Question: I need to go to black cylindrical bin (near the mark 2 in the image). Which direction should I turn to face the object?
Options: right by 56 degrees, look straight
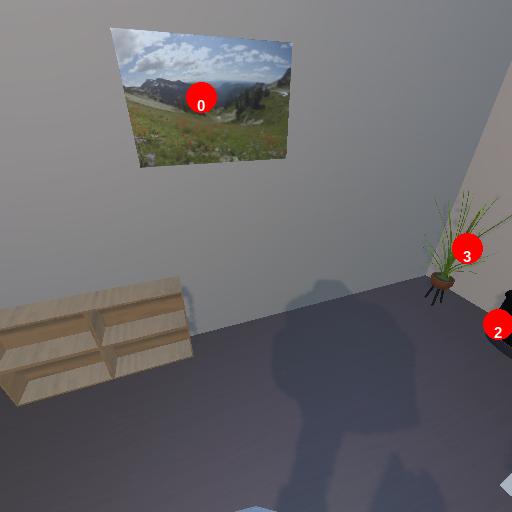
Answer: right by 56 degrees